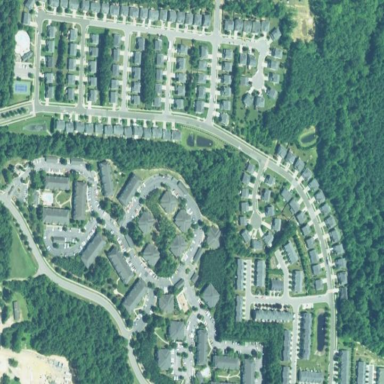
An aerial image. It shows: Residential area within neighborhood.